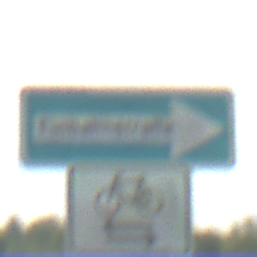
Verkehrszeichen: EinbahnstrasseRechtsweisend
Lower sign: RichtungsangabeDurchPfeile9
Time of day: MorningAfternoon
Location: Outdoor (Nature)
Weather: PartlyCloudy
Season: NotSpecified
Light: Natural